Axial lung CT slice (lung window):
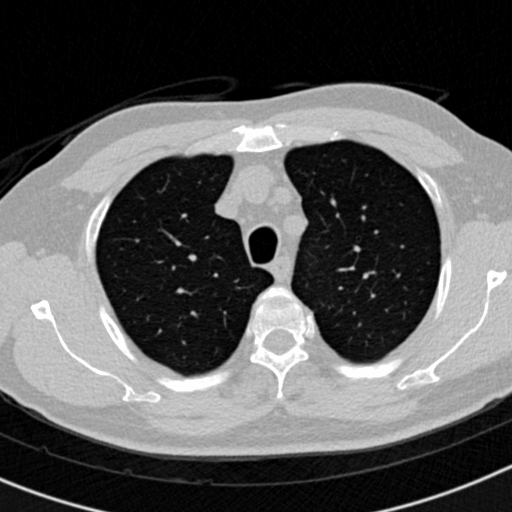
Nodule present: no